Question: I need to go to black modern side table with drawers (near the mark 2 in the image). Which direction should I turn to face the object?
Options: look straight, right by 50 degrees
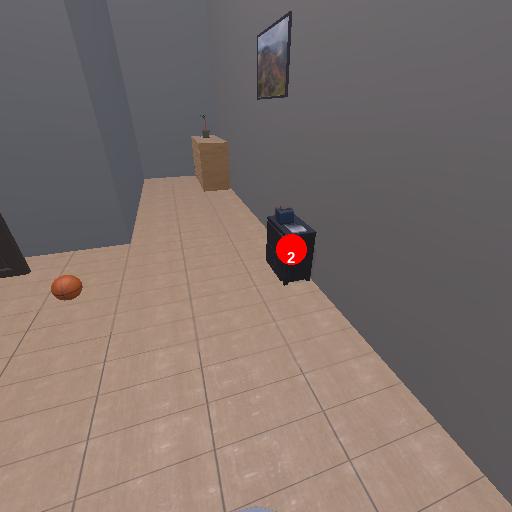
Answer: look straight